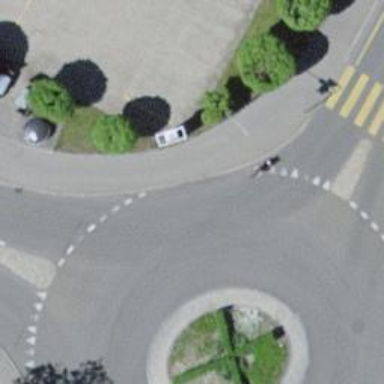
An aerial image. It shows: Tertiary road made of asphalt leading to roundabout junction.